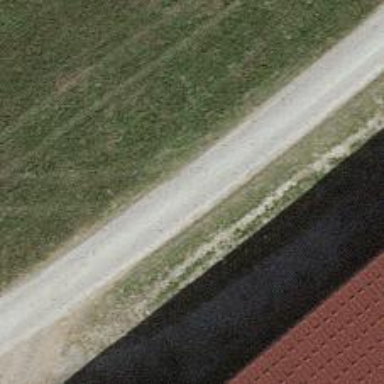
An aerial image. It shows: Paved track.